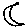
Label: moon